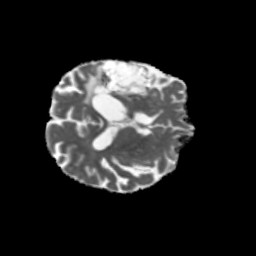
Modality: MD
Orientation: axial
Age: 55
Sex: male
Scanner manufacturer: siemens
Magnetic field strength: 3 T
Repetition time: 5.47 s
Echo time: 0.0854 s